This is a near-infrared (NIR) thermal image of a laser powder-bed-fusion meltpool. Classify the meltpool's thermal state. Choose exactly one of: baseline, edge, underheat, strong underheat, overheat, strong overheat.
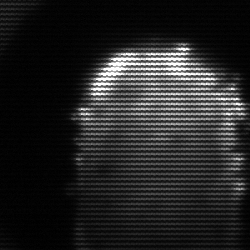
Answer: baseline